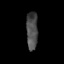
Tissue: prostate
Cell type: Fibroblasts
Senescence score: 0.7245
Nuclear area (px): 428
Mean DAPI intensity: 75.512